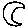
Label: moon